Question: <URL>
To support sqlite in my Windows 8.1 App I've currently installed (Windows 8.1) as VS Extension and via NuGet.
- <URL>
. In order to add a reference to SQLite for Windows Runtime I need to change the target to Windows 8.1 only. Doing that will "The name 'BindingsFlags' does not exist in the current context" "Instance argument: cannot convert from 'System.Type' to 'System.Reflection.MemberInfo'"
I've also tried to link the SQLite-Net-PCL directly from my project but in the end it's the same situation.
I really need to add relationships to my sqlite database and would be very very thankful for every help I can get!
Attached you can find a screenshot of my VS2013 where I've changed the references of SQLiteNetExtensions to use the required winRT libraries.
Many many thanks in advance for any help you can give me!

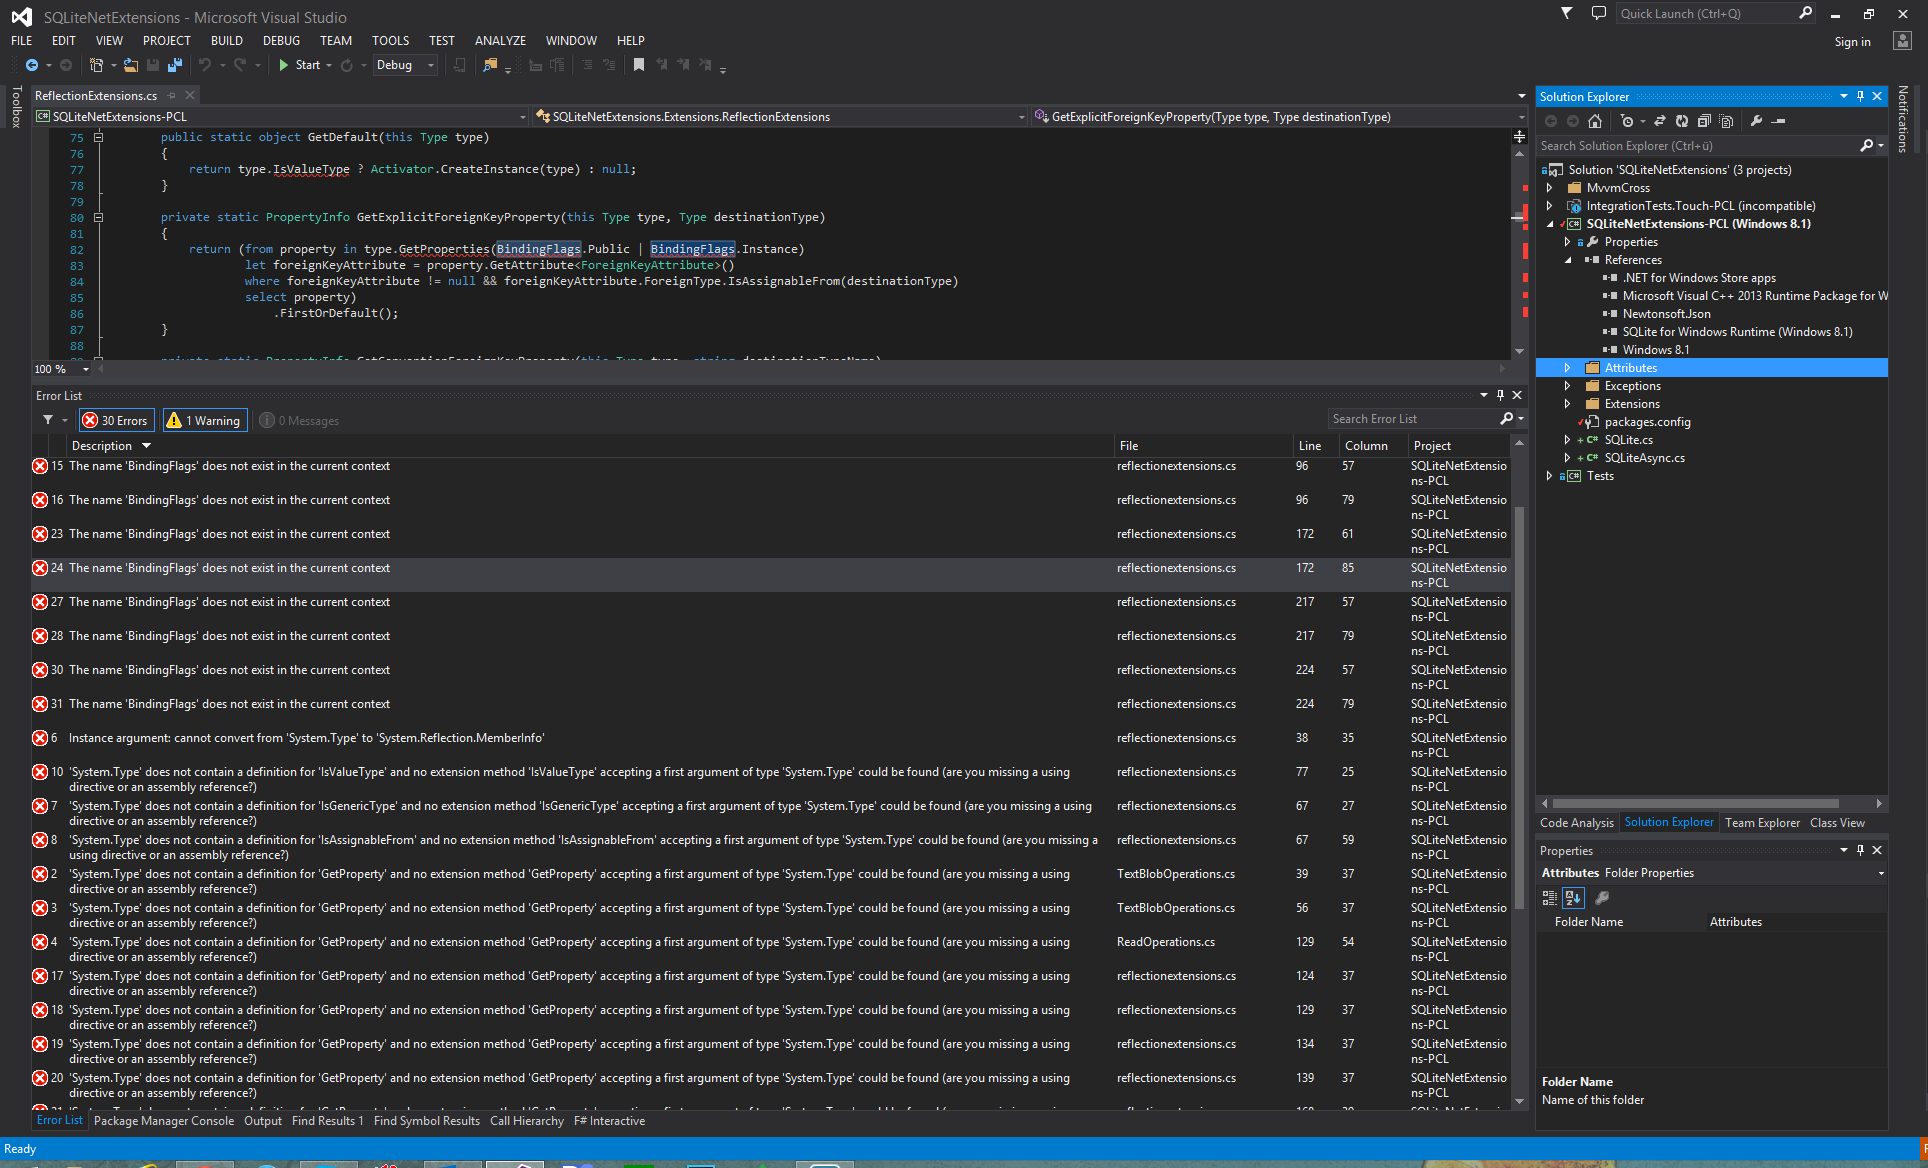
Answer: Following steps work for me without the need to download the source and possible compilation error:
(I have the following assumptions: I only target Windows 8.1 [As of yours] and I use Visual Studio Premium 2013 Update 3)
1. In Visual Studio go to Tools-Extensions & updates-online section and look for sqlite. This package will contain required SQLite Binaries.
2. Add a Reference to SQLite for Windows Run-time in your project Reference
3. Add a Reference to Microsoft Visual C++ Run-time package
4. In Nuget package manager console run "Install-package sqlite-net"
5. In Nuget package manager console run "Install-Package SQLiteNetExtensions"
Now you will have a project which Targets Windows 8.1 and also has reference to both SQLiteNetExtensions. Above steps was originally recommended in : <URL>
Below is the screenshot of the SQLiteDemo project references downloaded from the link I mentioned earlier which also has reference to :